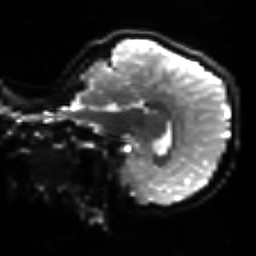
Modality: sbref
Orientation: sagittal
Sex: male
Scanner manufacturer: siemens
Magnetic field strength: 3 T
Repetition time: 5 s
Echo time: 0.071 s